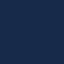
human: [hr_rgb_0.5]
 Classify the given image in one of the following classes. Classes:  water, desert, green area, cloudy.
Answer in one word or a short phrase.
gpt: water